五年级 · 立体几何学
（2022 秋・太原期末）（1）将 5 立方米的沙子均匀铺在长 8 米、宽 2.5 米的长方体沙坑里, 沙子厚 $\qquad$分米。

（2）玲玲借助长方体体积计算方法, 巧妙的测出了一块石头的体积, 如图, 石头的体积是立方厘米。

（3）用 3 个棱长 2 厘米的正方体拼成一个长方体，这个长方体的表面积是 $\qquad$平方厘米，体积是 $\qquad$立方厘米。

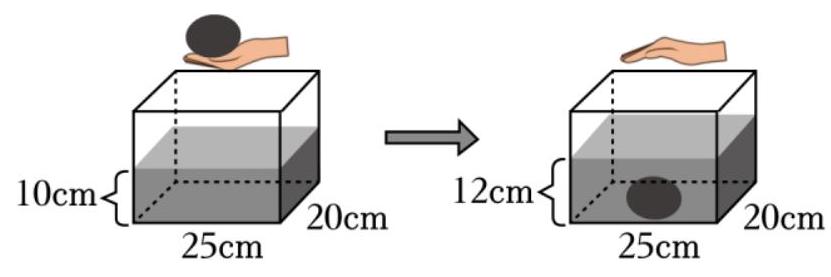
答案: 解（1） $5 \div(8 \times 2.5)$

$=5 \div 20$

$=0.25$ （米）

0.25 米 $=2.5$ 分米

答: 沙子厚 2.5 分米。

(2) $25 \times 20 \times(12-10)$

$=500 \times 2$

$=1000$ （立方厘米）

答：石头的体积是 1000 立方厘米。

(3) $2 \times 2 \times 6 \times 3-2 \times 2 \times 4$

$=24 \times 3-16$

$=72-16$

$=56$ (平方厘米)

$2 \times 2 \times 2 \times 3$

$=8 \times 3$

$=24$ （立方厘米）

答: 这个长方体的表面积是 56 平方厘米，体积是 24 立方厘米。

故答案为: $2.5 ; 1000 ; 56,24$ 。